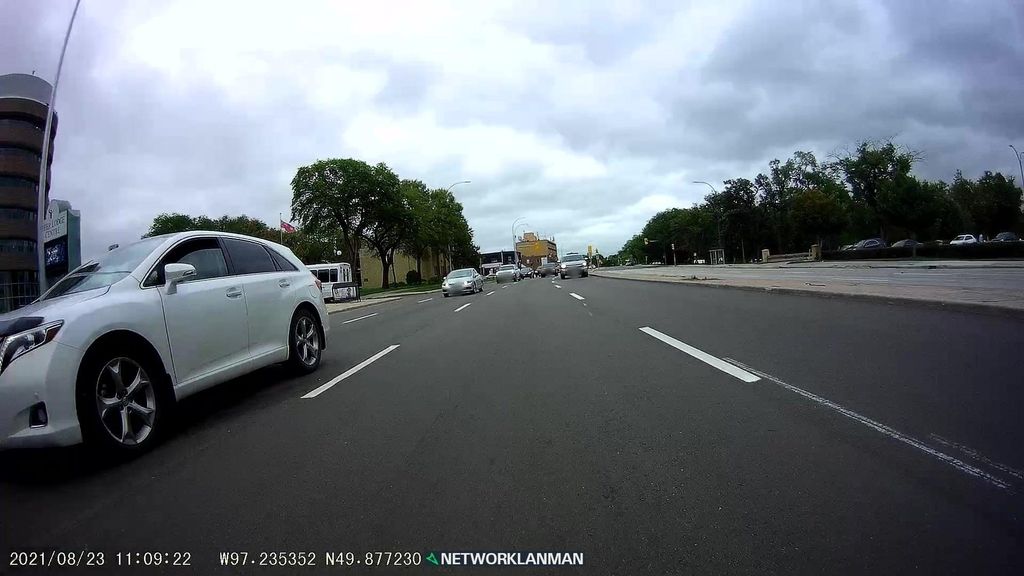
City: winnipeg